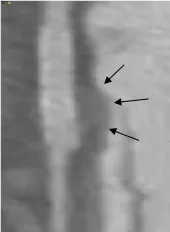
Coronary angiography and CT scan before and after MGuard stent implantaion. (F) Coronary CT scan at one month: The magnified view of the stent allows for a better identification of the treated aneurysm (arrows).
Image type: radiology (ct)